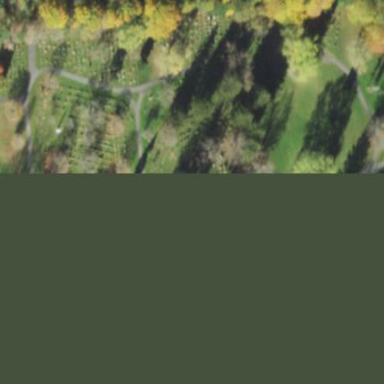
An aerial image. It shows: Cemetery.